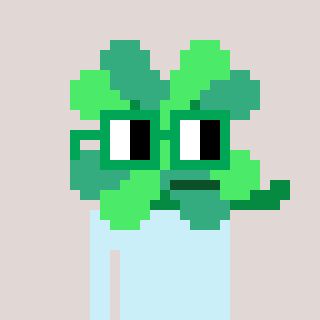
a pixel art character with square green glasses, a clover-shaped head and a magenta-colored body on a warm background